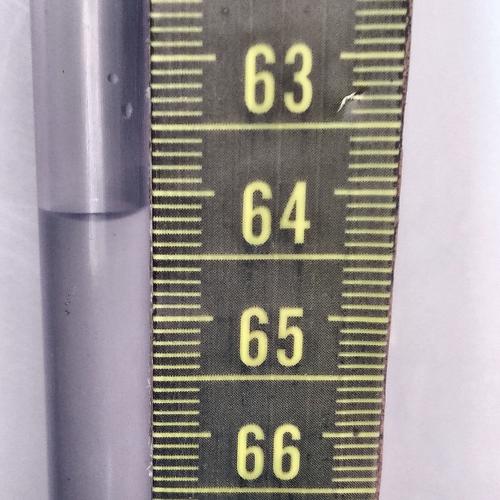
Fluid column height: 64.1 cm